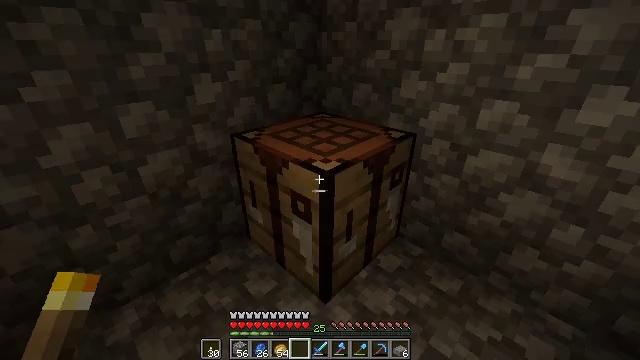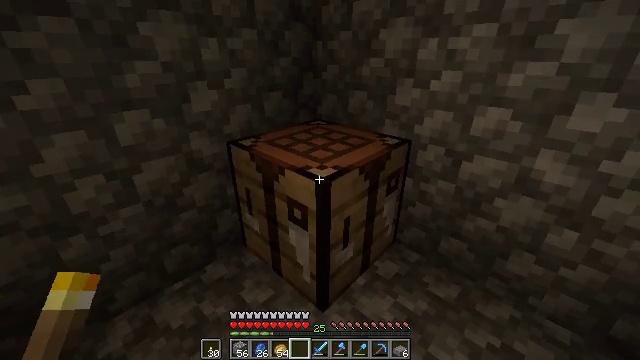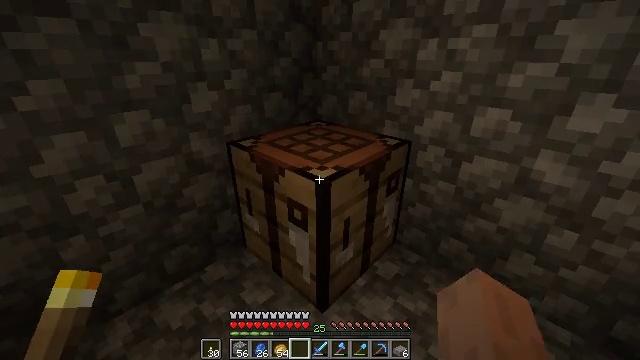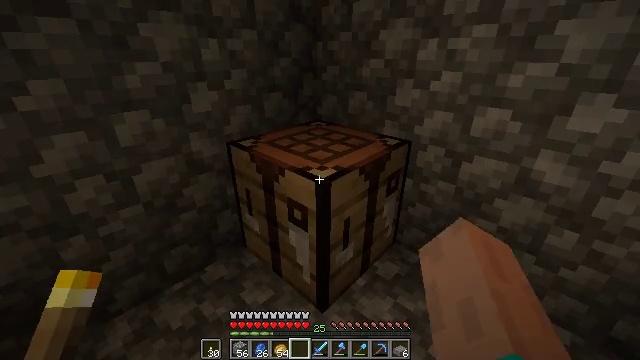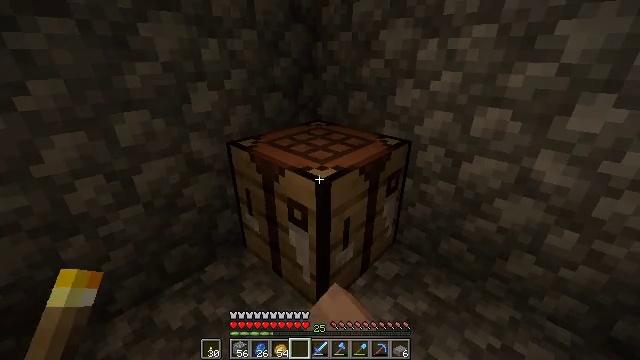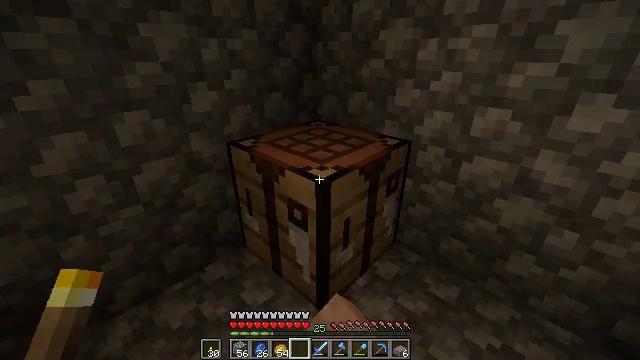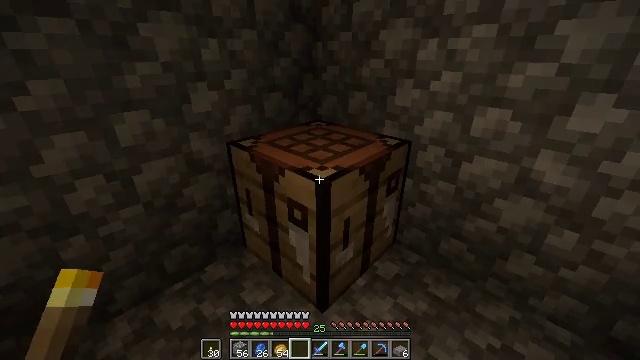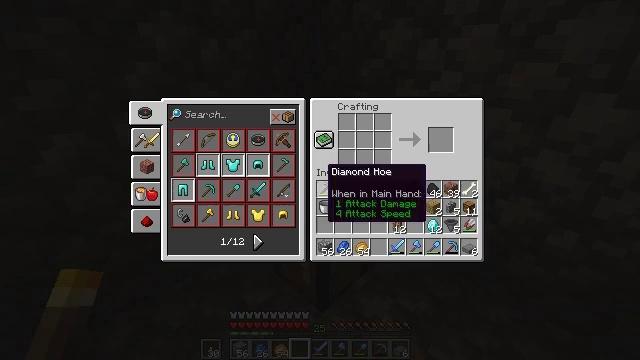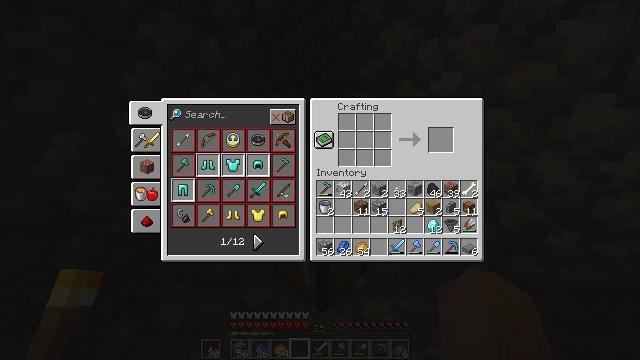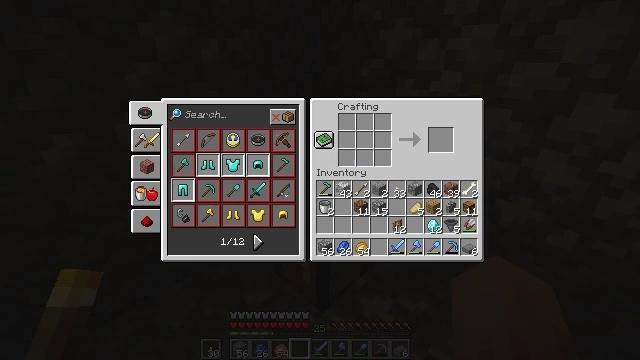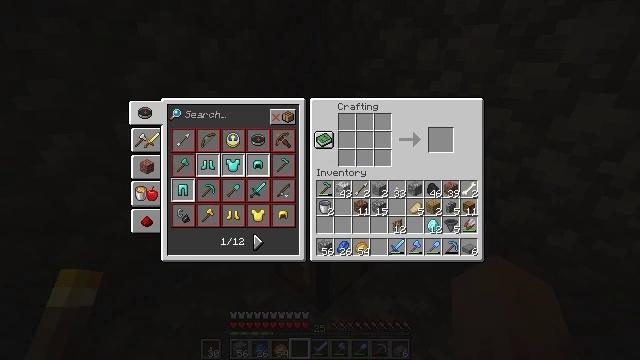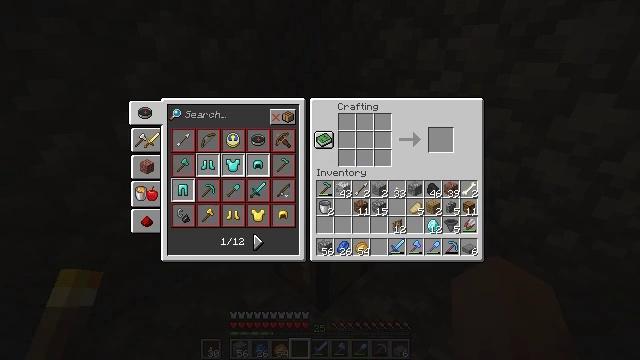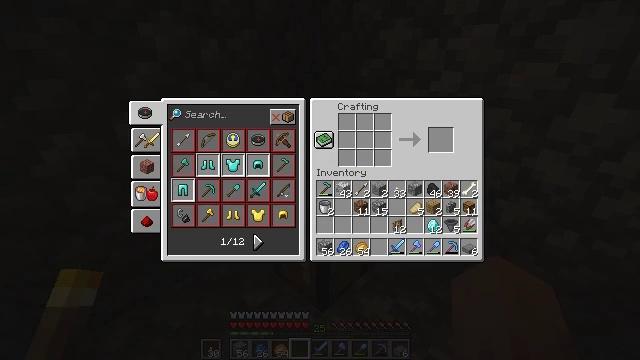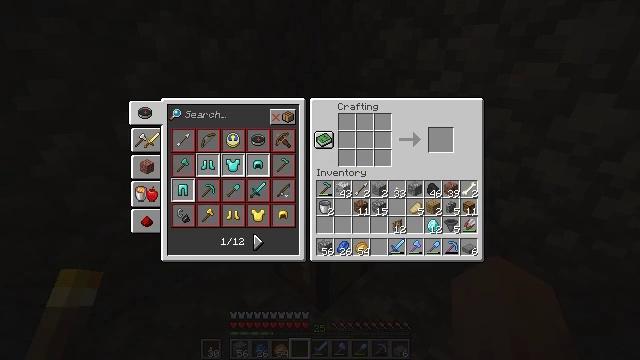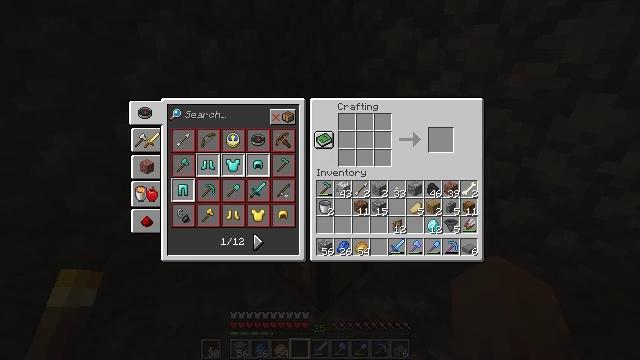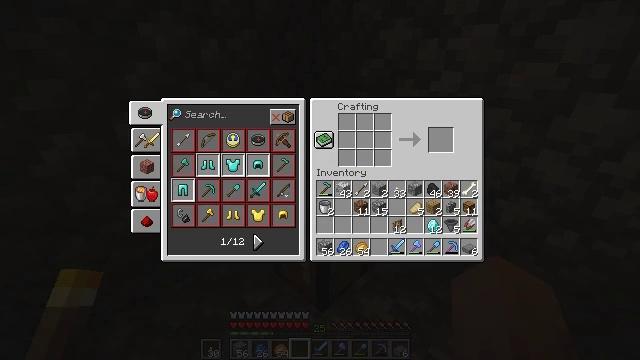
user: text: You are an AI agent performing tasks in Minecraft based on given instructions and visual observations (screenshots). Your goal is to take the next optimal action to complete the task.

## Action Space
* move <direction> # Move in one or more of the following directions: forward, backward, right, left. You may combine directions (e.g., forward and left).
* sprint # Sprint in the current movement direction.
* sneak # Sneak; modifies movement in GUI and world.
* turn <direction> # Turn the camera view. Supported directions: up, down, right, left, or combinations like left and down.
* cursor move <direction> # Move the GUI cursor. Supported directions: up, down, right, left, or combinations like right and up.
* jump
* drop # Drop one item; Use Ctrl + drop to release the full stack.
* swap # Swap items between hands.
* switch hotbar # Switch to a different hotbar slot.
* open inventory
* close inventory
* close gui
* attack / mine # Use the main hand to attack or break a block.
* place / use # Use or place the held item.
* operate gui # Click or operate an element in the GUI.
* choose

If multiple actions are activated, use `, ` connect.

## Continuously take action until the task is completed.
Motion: motion action
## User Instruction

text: Create cobblestone stairs at the crafting table.
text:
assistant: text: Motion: turn up
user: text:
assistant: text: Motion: use / place
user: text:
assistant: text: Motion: use / place
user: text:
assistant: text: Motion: use / place
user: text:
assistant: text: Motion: use / place
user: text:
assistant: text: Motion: no_op
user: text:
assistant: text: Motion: open gui
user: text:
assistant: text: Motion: no_op
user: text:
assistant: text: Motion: cursor move right
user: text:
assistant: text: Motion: no_op
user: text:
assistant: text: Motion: no_op
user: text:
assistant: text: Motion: no_op
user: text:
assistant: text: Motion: no_op
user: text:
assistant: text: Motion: cursor move right
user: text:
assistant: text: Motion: no_op
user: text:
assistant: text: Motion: no_op
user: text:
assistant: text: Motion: no_op
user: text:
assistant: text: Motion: no_op
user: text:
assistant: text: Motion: no_op
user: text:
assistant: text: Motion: no_op
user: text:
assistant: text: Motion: cursor move left and down
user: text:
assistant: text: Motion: cursor move left and down
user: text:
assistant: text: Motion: cursor move left and down
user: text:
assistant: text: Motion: cursor move down
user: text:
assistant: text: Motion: no_op
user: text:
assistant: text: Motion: no_op
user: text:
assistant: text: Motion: no_op
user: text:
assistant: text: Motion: no_op
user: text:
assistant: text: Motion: no_op
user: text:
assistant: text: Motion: no_op